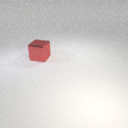
large red metal cube